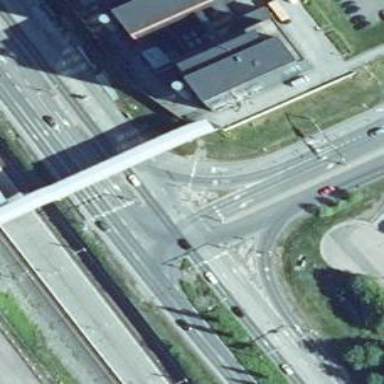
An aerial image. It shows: Trunk highway.